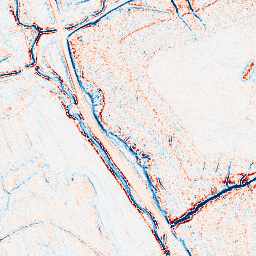
Category: edge_preserving
Decomposition family: anisotropic_diffusion
Decomposition parameters: iterations: 10
kappa: 100
gamma: 0.1
Upsampling method: sinc_hamming
Upsampling parameters: scale: 4
kernel_size: 16
Upsampling scale: 4